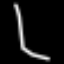
Label: diamond